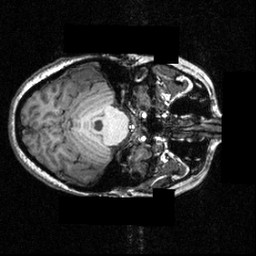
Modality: T1w
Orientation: axial
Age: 28
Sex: female
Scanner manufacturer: siemens
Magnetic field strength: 3.951 T
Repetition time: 1.5 s
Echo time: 0.00335 s